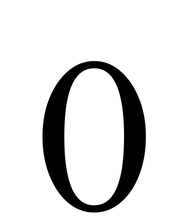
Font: InstrumentSerif-Regular